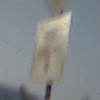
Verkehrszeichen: VerlaufVorfahrtsstrasse6
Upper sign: Vorfahrtsstrasse
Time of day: SunriseSunset
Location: Outdoor (Special)
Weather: Clear
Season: NotSpecified
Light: Natural